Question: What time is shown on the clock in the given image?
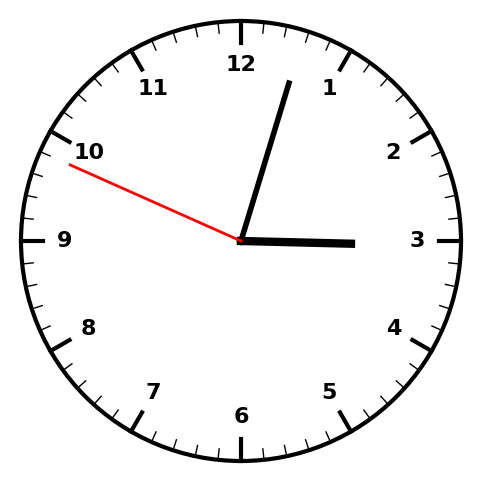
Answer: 03:02:49